Question: I am developing an application with GWT and GAE. When I try to rebuild it or create an artifact I get a lot of errors shown below in the picture.
I searched google and Stack Overflow and I got some answers but not to my particular problem.
From what I understand I get the error because my garbage collector consumes a lot of memory.

here is the main error 'Exception in thread "main" java.lang.OutOfMemoryError: GC overhead limit exceeded'.
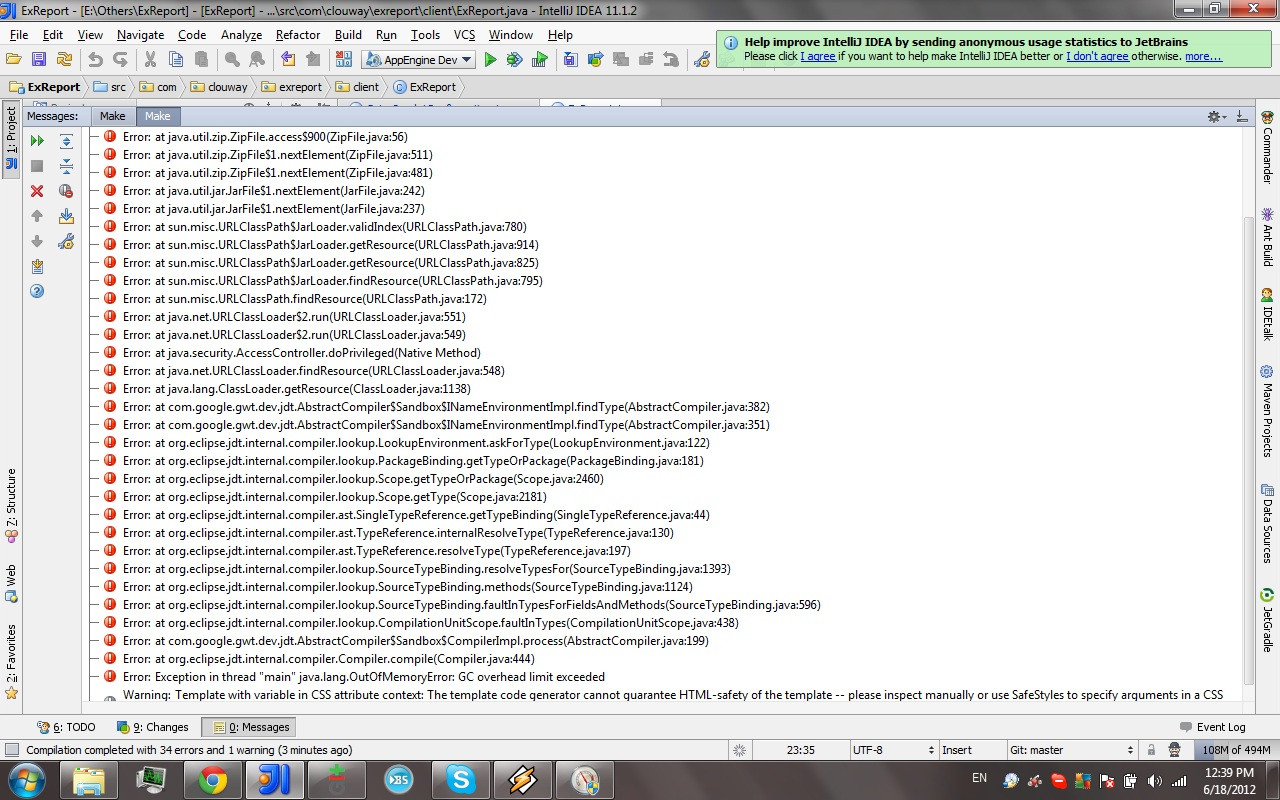
Answer: OK, I fixed the problem. just increase the memory that the virtual machine needs to compile the project. Previously it was 128 and now I change it be 512. as my project grown it needed more memory to compile the classes of the project.Here is how to do that in Injtellj IDEA. right click on the project
module -> open module settings -> Modules -> GWT -> compiler maximum heap size (Mb) -> changed to 512.